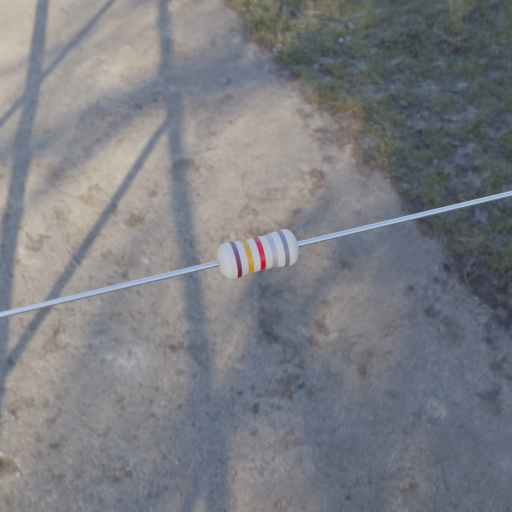
Resistor colour bands (in order): brown, orange, red, silver, gray